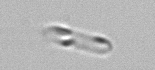
Label: Cerataulina_pelagica